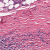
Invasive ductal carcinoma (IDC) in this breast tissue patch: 1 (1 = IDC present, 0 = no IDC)